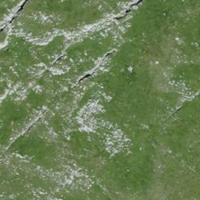
EUNIS habitat code: 26
Species observed at this site:
Gentianella campestris